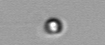
Label: nanoplankton_mix